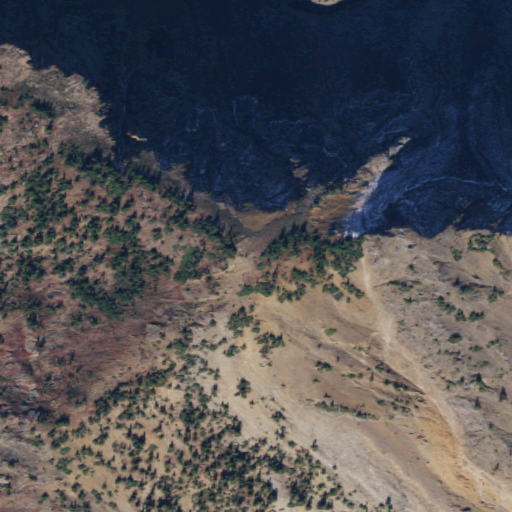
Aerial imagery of mountain in Washington named Skagit Peak containing grassland, barren land, shrub, and evergreen forest